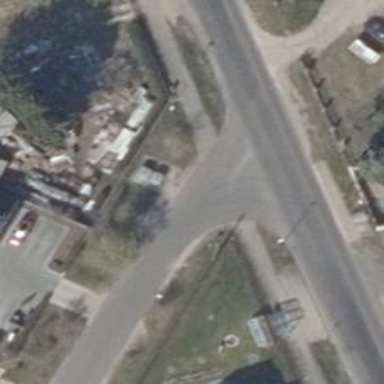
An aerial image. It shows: Unmarked crossing on the road.